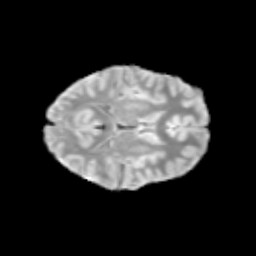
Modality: T2w
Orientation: axial
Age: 10
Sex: female
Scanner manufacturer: siemens
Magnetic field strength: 3 T
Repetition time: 3.8 s
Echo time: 0.07 s